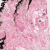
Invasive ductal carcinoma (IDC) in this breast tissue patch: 0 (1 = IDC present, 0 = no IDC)